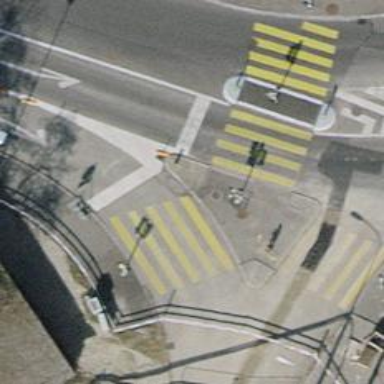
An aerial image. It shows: Zebra crossing with traffic signals.